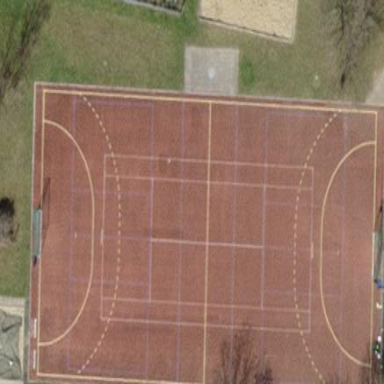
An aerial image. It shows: Basketball court on leisure land pitch.